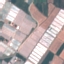
Land use / land cover: Industrial